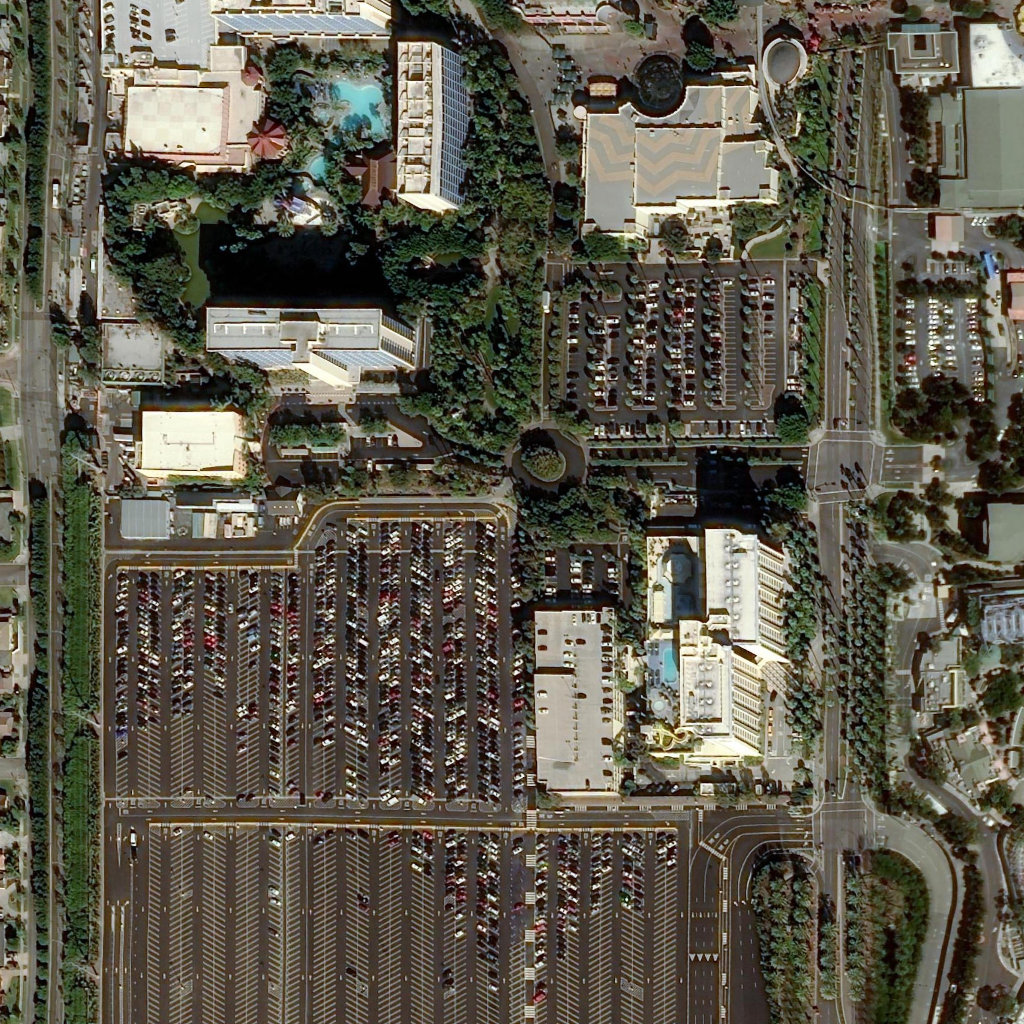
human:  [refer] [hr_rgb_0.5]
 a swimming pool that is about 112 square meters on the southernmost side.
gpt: <box>[[64, 63, 66, 66, 0]]</box>